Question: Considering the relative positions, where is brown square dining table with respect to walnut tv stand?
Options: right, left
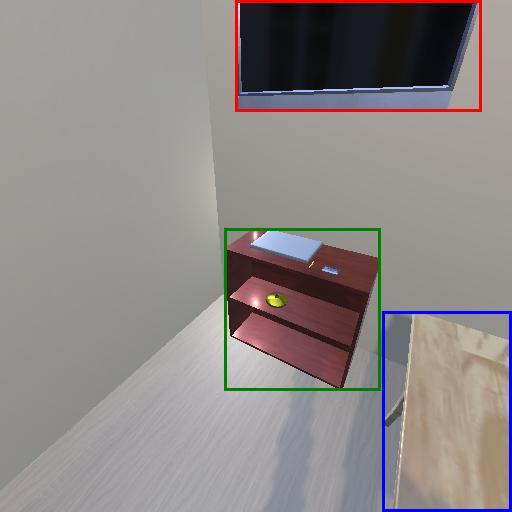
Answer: right